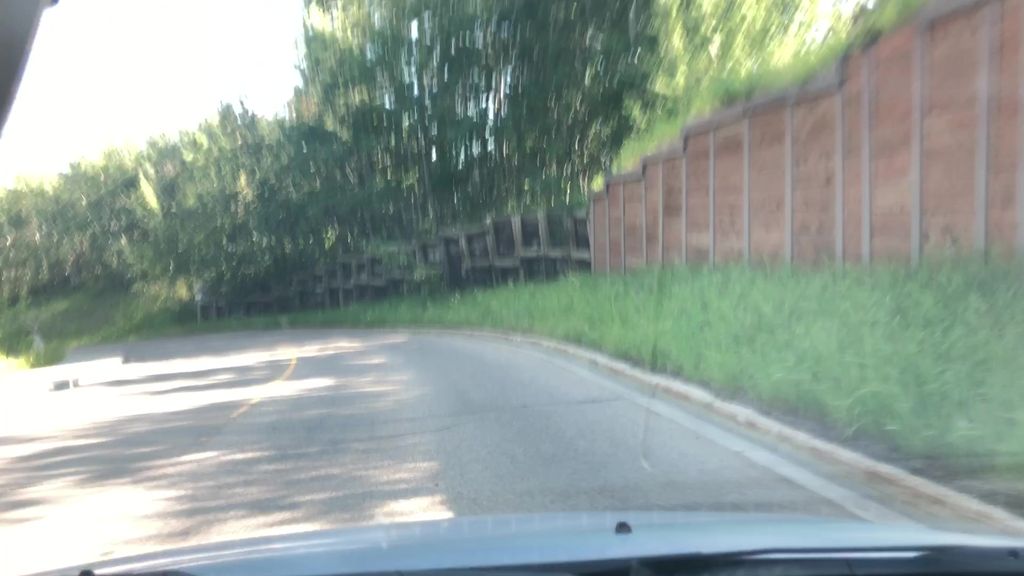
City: edmonton